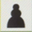
Piece: bP